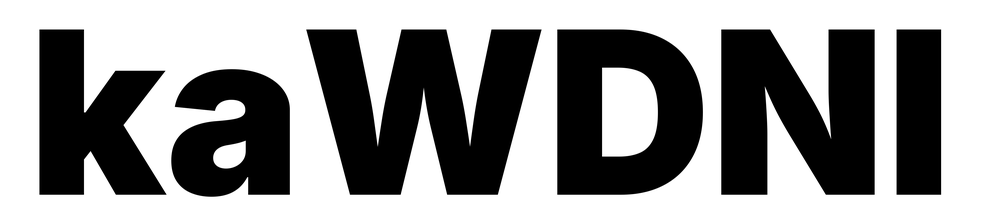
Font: Inter_Black